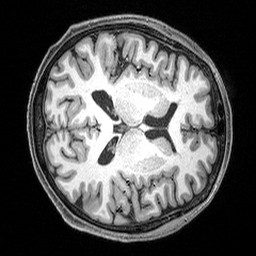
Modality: T1w
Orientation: axial
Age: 55
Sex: male
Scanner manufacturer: siemens
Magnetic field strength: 3 T
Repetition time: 2.3 s
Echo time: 0.00298 s